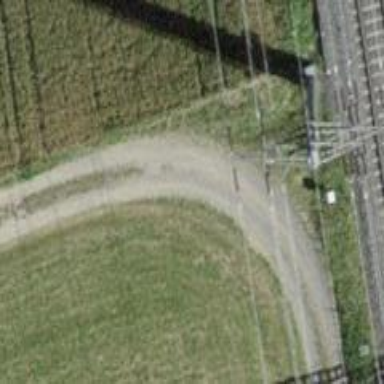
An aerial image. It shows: Track with grade2 tracktype.